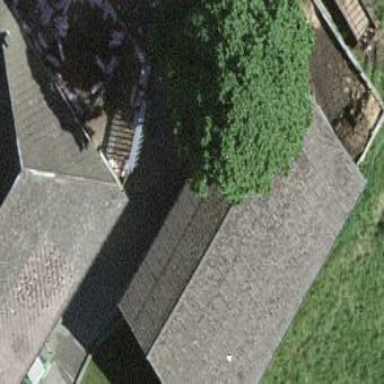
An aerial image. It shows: Shed.